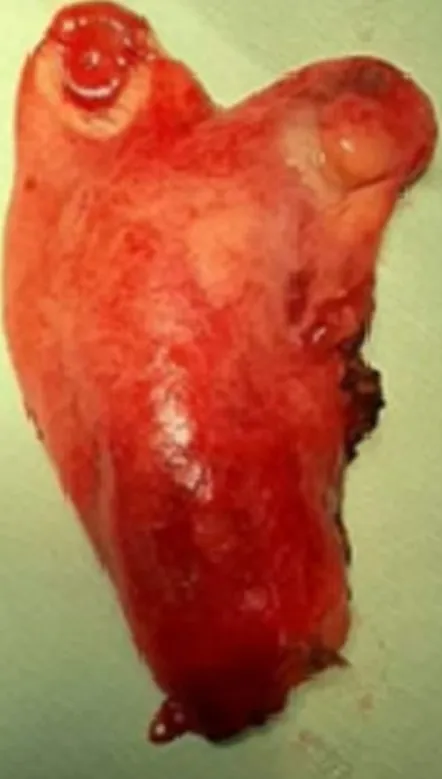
The operative piece of cholecystectomy showing two independent gallbladder in a common peritoneal coat and each with separate infundibulum.
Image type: pathology (h&e)